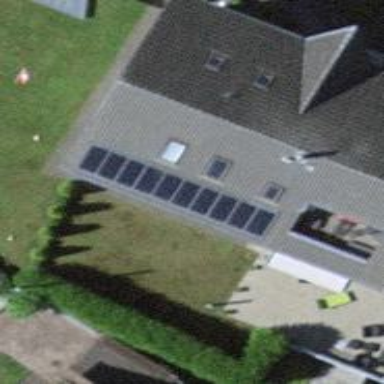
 consisting of solar photovoltaic panels."